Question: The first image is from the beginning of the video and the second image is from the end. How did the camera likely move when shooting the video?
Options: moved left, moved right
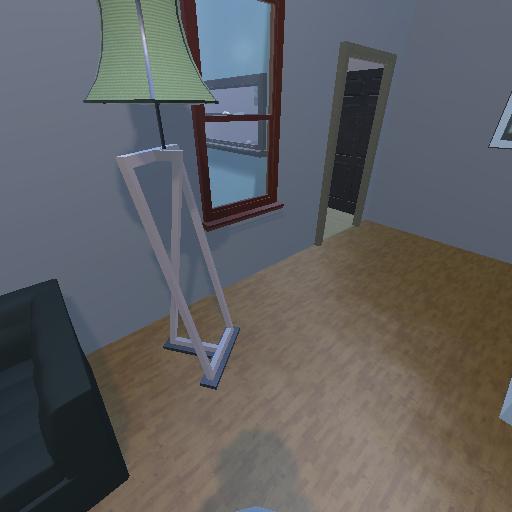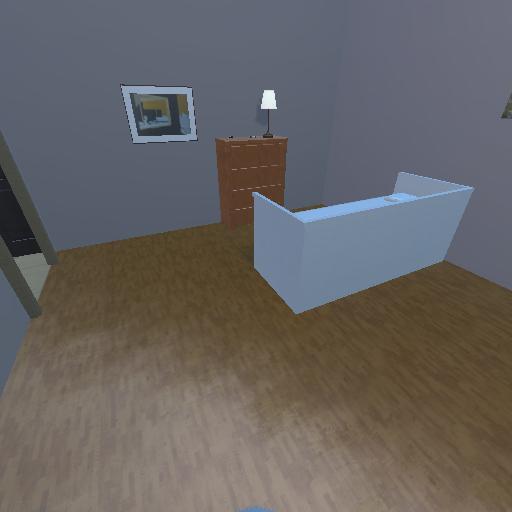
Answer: moved left